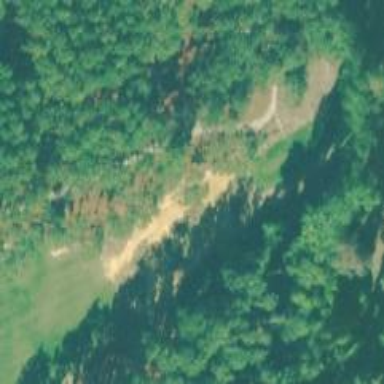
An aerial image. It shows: Path for both roads and golfers.